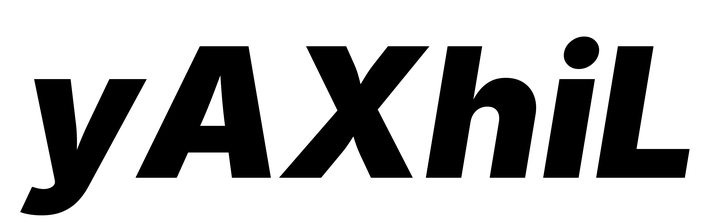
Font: Inter-Italic_Black_Italic